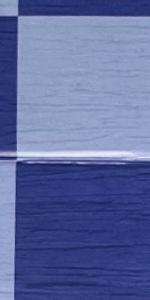
Label: Empty